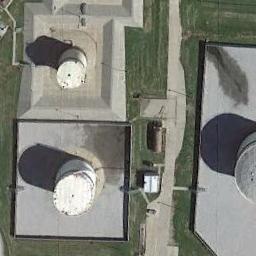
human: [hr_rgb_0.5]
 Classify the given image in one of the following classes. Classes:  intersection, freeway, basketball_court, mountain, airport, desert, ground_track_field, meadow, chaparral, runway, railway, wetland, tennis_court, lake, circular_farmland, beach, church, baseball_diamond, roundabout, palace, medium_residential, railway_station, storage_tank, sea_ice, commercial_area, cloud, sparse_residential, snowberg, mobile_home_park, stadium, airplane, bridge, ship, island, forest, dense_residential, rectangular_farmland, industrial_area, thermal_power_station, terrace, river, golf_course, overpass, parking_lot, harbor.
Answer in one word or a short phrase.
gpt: storage_tank